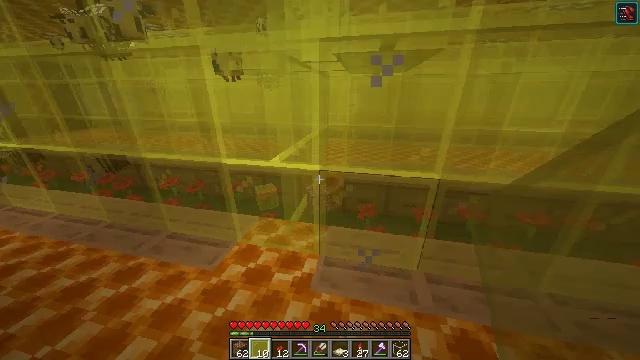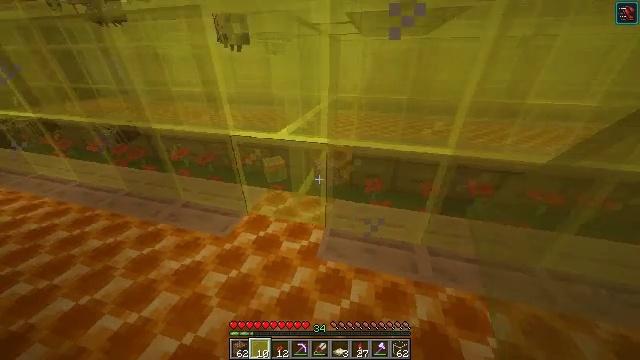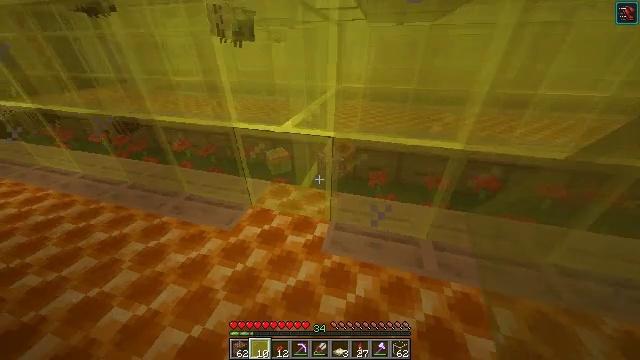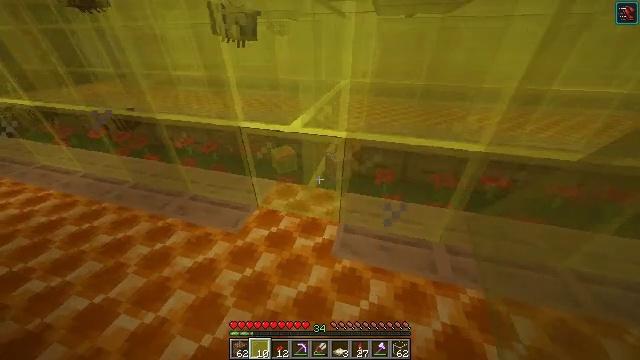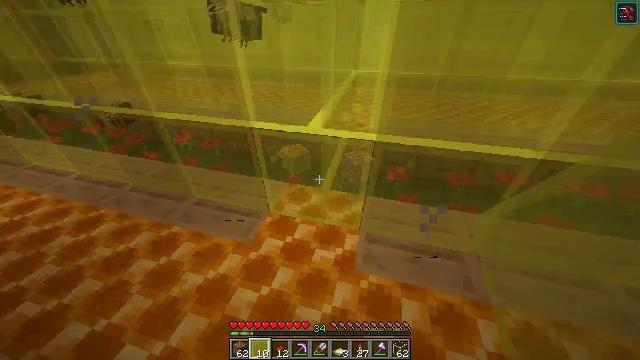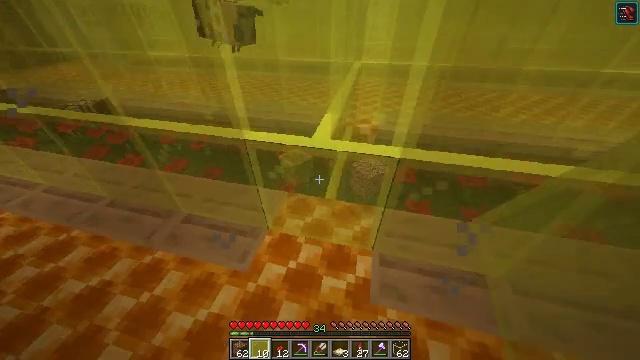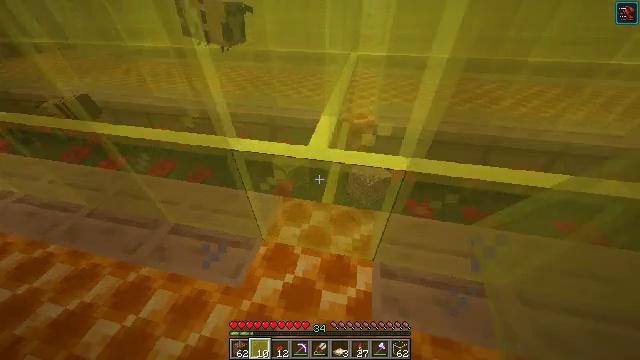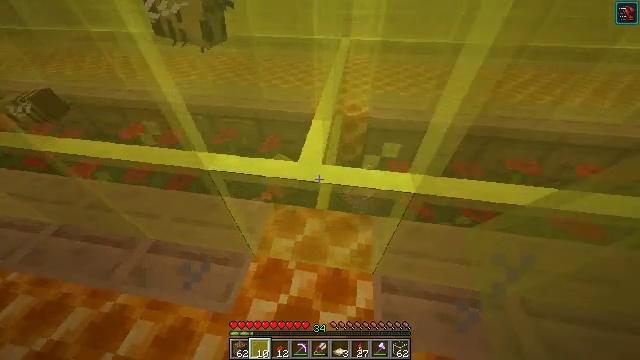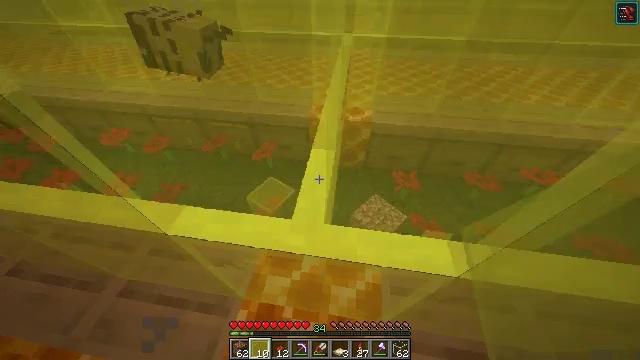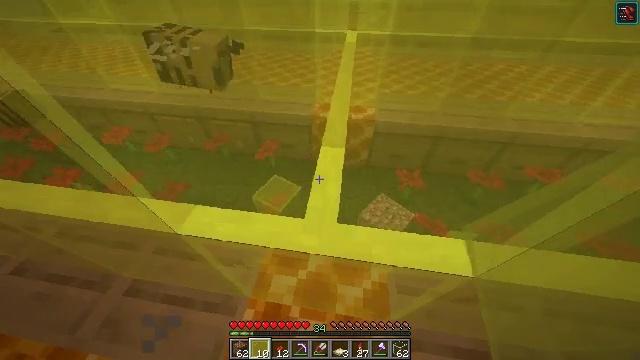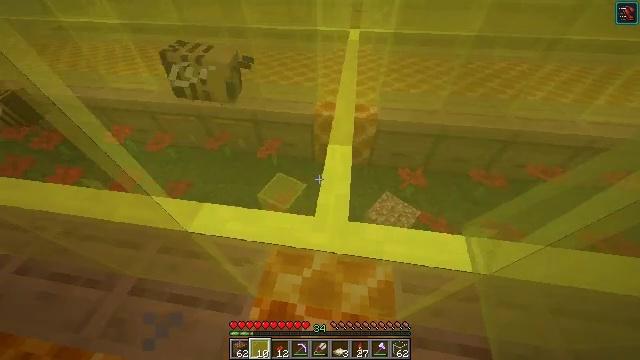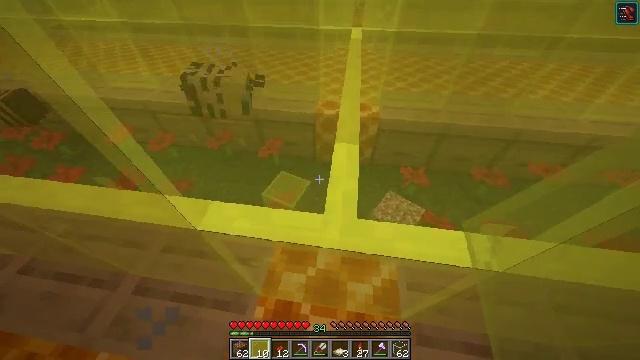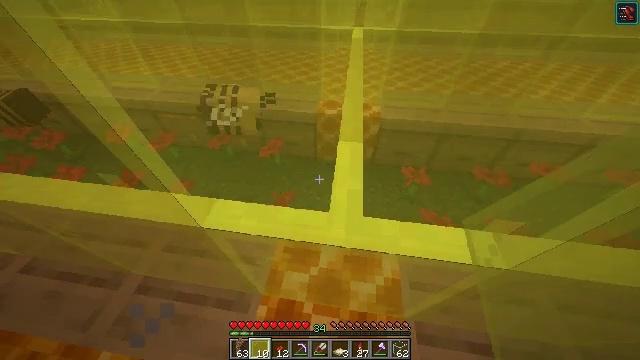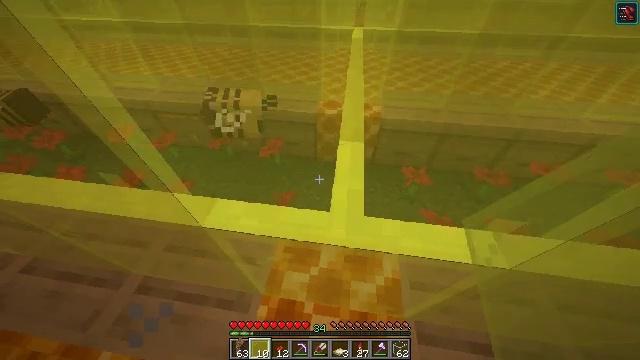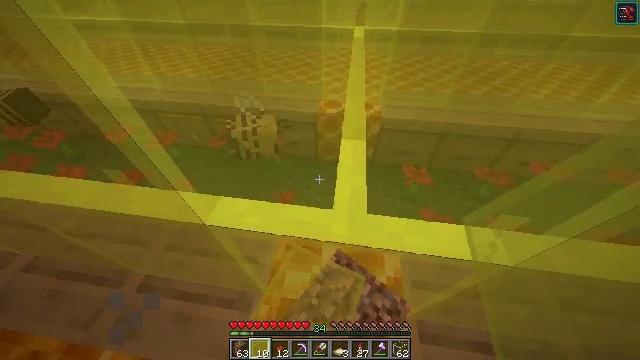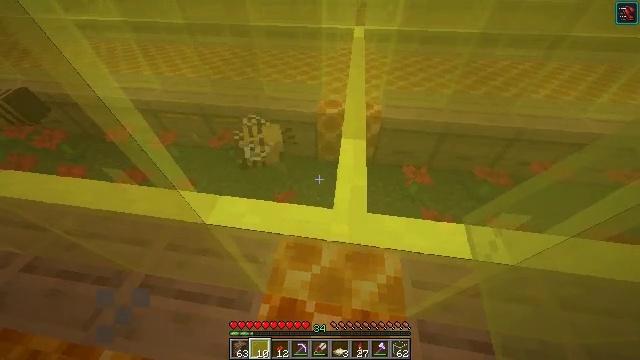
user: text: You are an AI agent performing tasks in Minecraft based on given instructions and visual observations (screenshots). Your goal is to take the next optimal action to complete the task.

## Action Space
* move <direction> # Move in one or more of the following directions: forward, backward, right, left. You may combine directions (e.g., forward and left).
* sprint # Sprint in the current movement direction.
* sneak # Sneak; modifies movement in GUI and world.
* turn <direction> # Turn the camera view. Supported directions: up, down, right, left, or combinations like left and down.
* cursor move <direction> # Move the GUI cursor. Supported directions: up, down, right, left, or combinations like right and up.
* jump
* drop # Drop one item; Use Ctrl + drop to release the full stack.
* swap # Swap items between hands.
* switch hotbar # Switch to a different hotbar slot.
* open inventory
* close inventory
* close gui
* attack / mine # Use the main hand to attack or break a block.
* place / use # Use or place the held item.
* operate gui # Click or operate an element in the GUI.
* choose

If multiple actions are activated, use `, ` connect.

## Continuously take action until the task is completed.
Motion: motion action
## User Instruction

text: Gather the yellow stained glass pane from the structure.
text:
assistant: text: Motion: turn left and down
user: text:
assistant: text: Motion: move forward and move left, turn down
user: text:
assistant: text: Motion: move forward and move left, turn down
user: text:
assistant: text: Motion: move forward, turn down
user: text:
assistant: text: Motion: move forward, turn right and down
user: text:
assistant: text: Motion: move forward, turn right and down
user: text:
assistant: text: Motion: move forward, turn right and down
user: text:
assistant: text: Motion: move forward, turn down
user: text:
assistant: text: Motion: move forward
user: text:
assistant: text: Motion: move forward
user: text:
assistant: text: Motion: no_op
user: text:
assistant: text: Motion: no_op
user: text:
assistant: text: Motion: no_op
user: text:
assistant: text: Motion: no_op
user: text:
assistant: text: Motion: no_op
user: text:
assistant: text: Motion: no_op
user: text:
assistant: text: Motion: no_op
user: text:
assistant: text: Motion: no_op
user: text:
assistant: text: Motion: no_op
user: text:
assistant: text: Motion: move back
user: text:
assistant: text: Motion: move back
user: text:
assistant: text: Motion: move back
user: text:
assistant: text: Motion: move back, turn right and up
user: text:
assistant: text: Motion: turn right and up
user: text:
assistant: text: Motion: turn right and up
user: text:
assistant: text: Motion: turn right and up
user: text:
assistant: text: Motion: turn up
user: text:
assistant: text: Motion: turn up
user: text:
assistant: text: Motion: turn up
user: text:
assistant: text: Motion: no_op